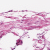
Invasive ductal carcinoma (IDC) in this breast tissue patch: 0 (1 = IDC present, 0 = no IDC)